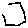
Label: hexagon